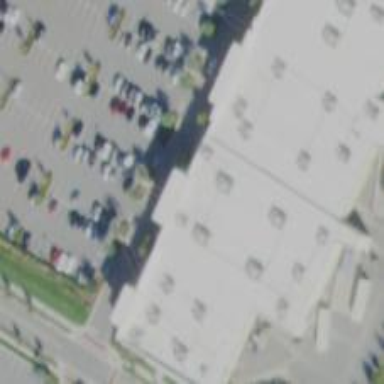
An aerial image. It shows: Retail building.